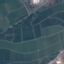
Land use / land cover: PermanentCrop